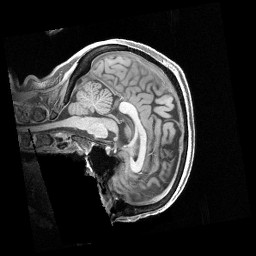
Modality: T1w
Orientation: sagittal
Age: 66
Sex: female
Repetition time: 2.4 s
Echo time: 0.00222 s